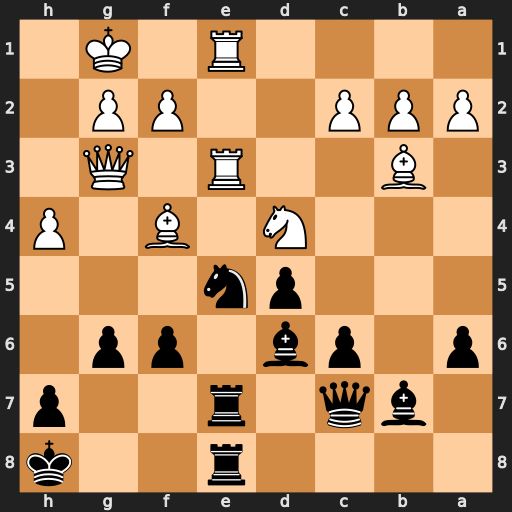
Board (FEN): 4r2k/1bq1r2p/p1pb1pp1/3pn3/3N1B1P/1B2R1Q1/PPP2PP1/4R1K1
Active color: b
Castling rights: -
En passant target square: -
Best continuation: c5 c3 cxd4